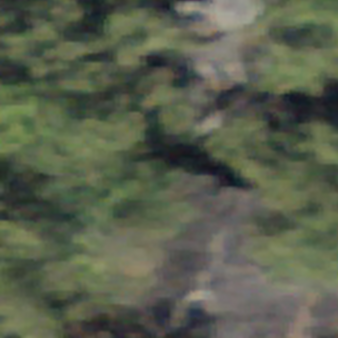
Label: other